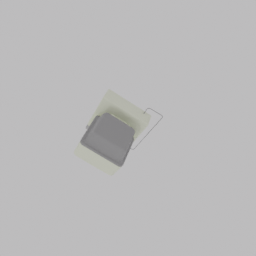
Label: electronics